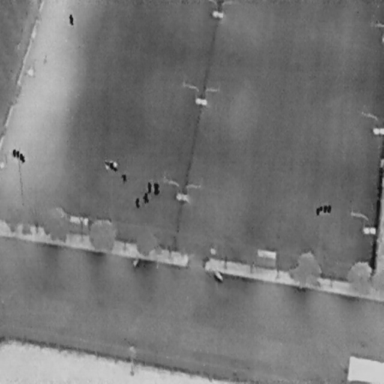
There are six People in the infrared image.